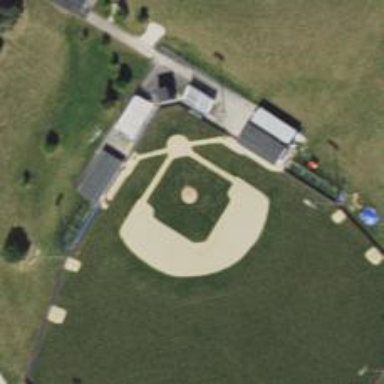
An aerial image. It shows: Baseball pitch located in leisure park.